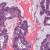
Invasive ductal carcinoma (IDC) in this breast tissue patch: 1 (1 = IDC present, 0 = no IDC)